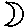
Label: moon